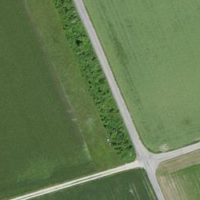
EUNIS habitat code: 52
Species observed at this site:
Prunus spinosa